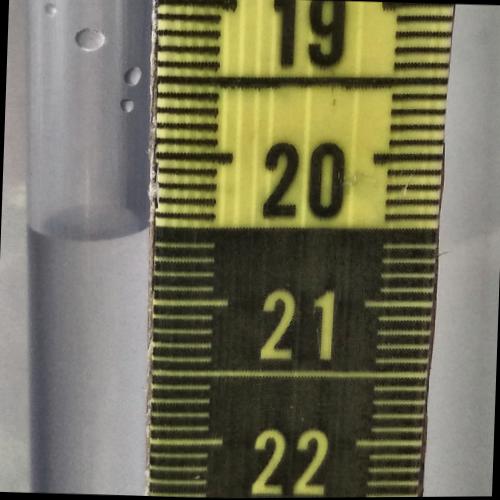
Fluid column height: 20.5 cm